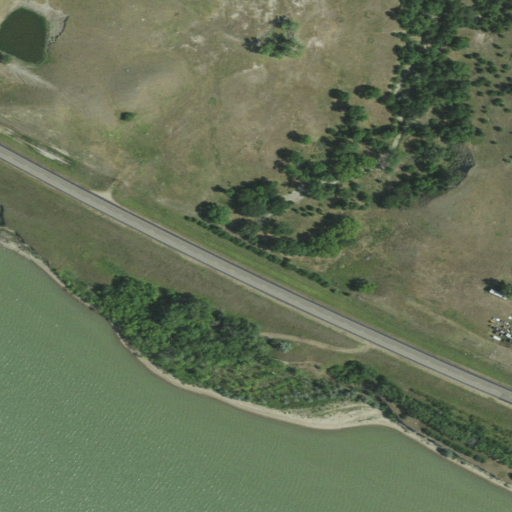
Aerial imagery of valley in South Dakota named Carlson Draw containing grassland, open water, low intensity development, open development, herbaceous wetlands, and medium intensity development